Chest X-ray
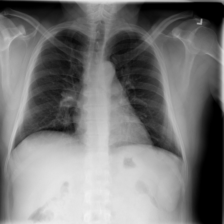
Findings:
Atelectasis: negative
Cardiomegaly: negative
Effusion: negative
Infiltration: negative
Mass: negative
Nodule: negative
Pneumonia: negative
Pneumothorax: negative
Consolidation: negative
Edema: negative
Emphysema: negative
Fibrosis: negative
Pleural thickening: negative
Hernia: negative